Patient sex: M
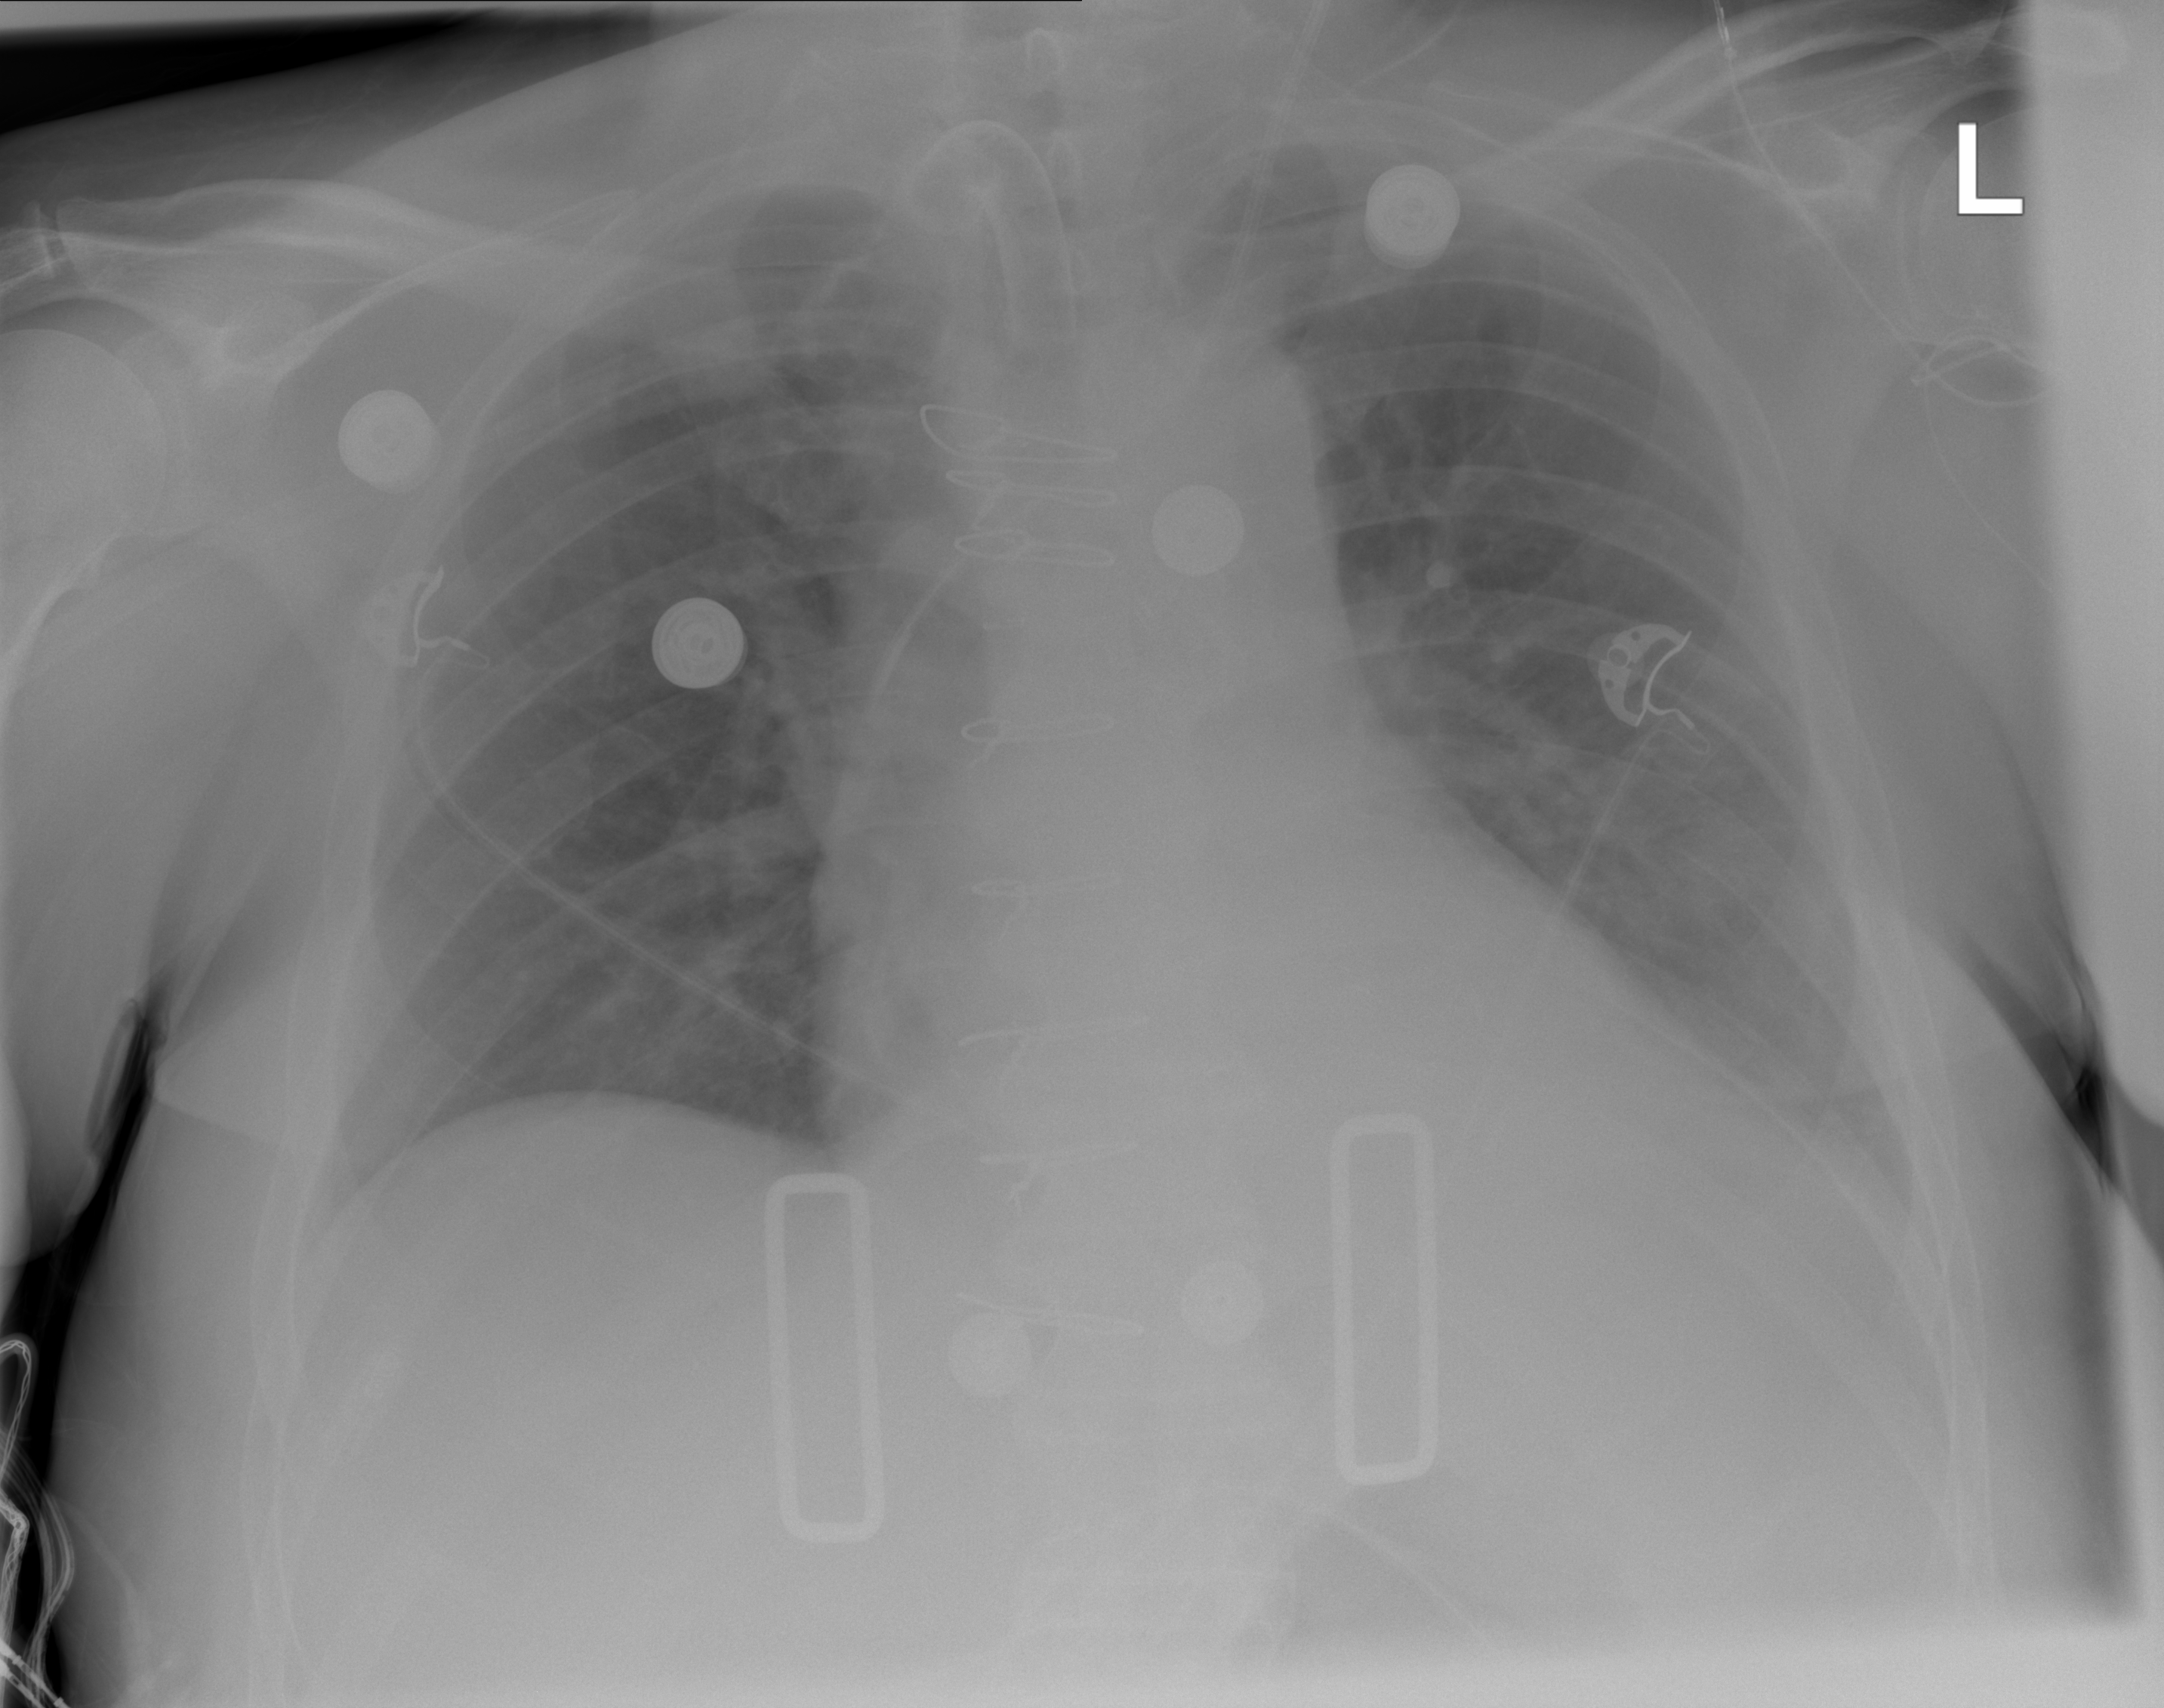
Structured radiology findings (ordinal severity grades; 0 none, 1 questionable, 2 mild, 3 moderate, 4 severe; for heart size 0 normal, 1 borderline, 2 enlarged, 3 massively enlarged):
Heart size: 2
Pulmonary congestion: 2
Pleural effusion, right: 0
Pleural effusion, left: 2
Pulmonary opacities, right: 1
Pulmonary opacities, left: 1
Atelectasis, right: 2
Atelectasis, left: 2